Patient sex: F
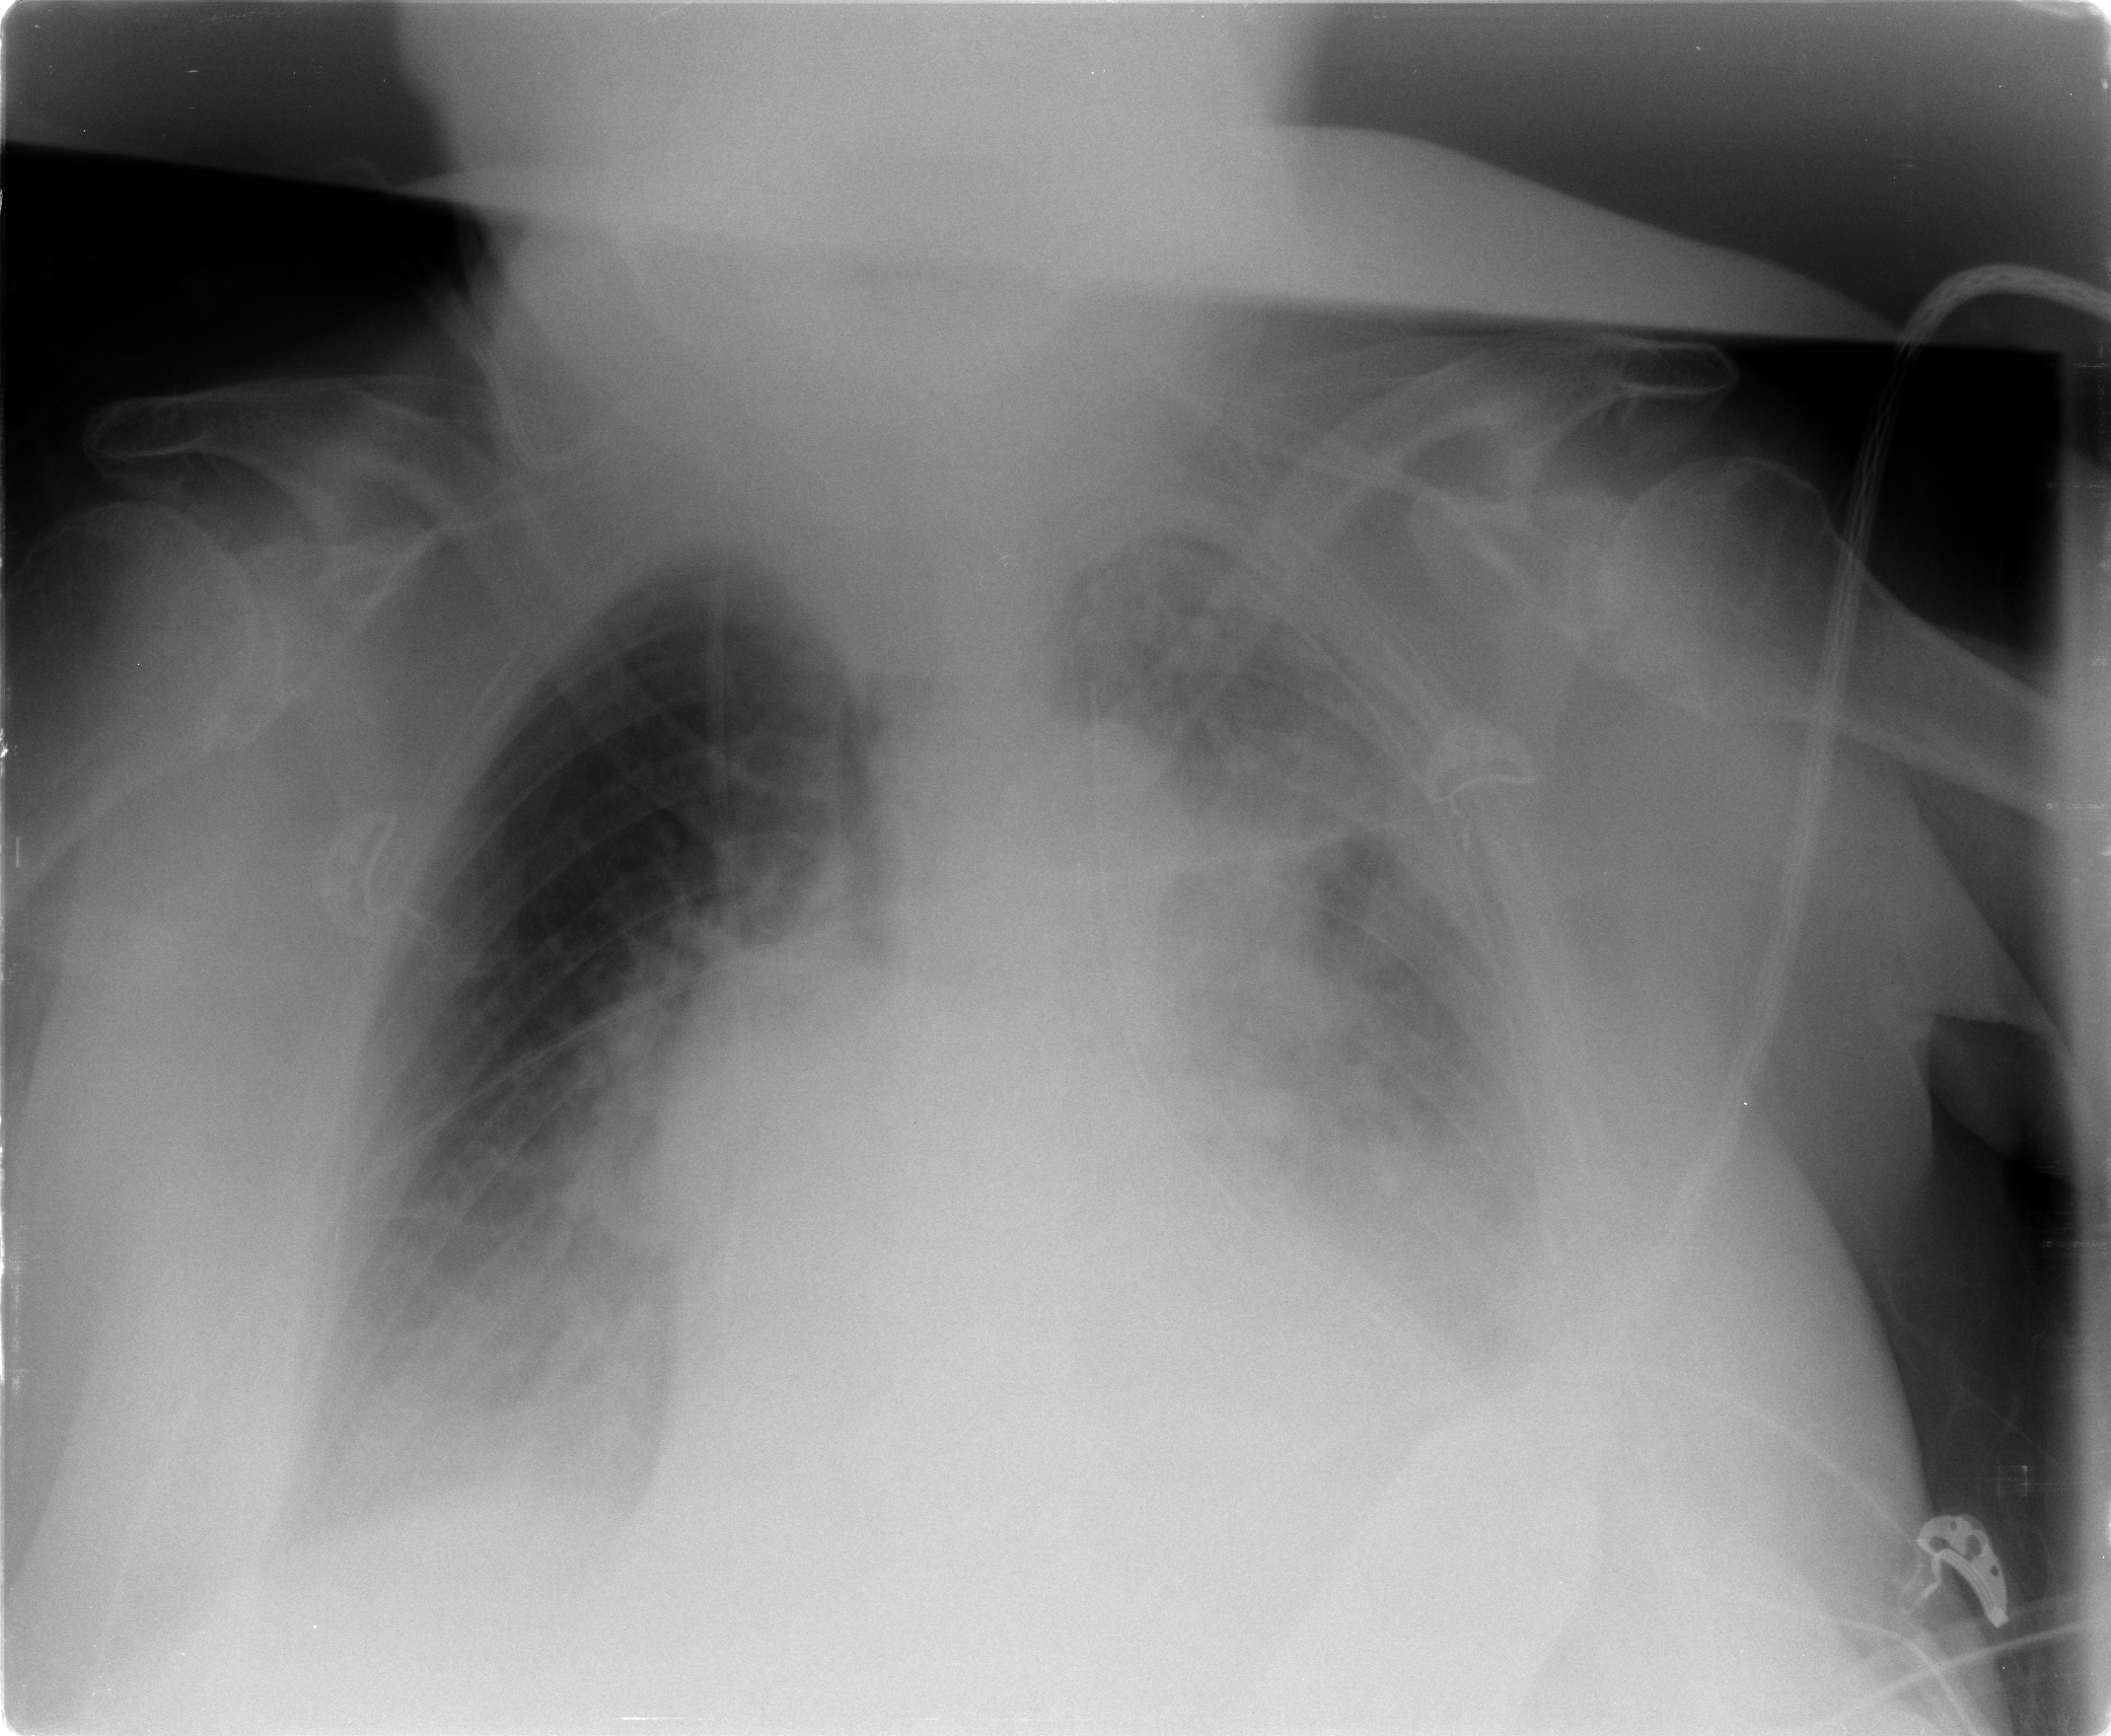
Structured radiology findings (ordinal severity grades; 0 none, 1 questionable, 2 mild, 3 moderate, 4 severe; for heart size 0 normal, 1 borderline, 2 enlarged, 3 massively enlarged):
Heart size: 2
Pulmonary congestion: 2
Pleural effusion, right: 2
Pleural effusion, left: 3
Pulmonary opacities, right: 0
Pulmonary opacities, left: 0
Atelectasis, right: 2
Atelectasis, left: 3